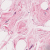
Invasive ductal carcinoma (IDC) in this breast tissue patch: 0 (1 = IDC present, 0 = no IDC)